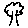
Label: tree